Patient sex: F
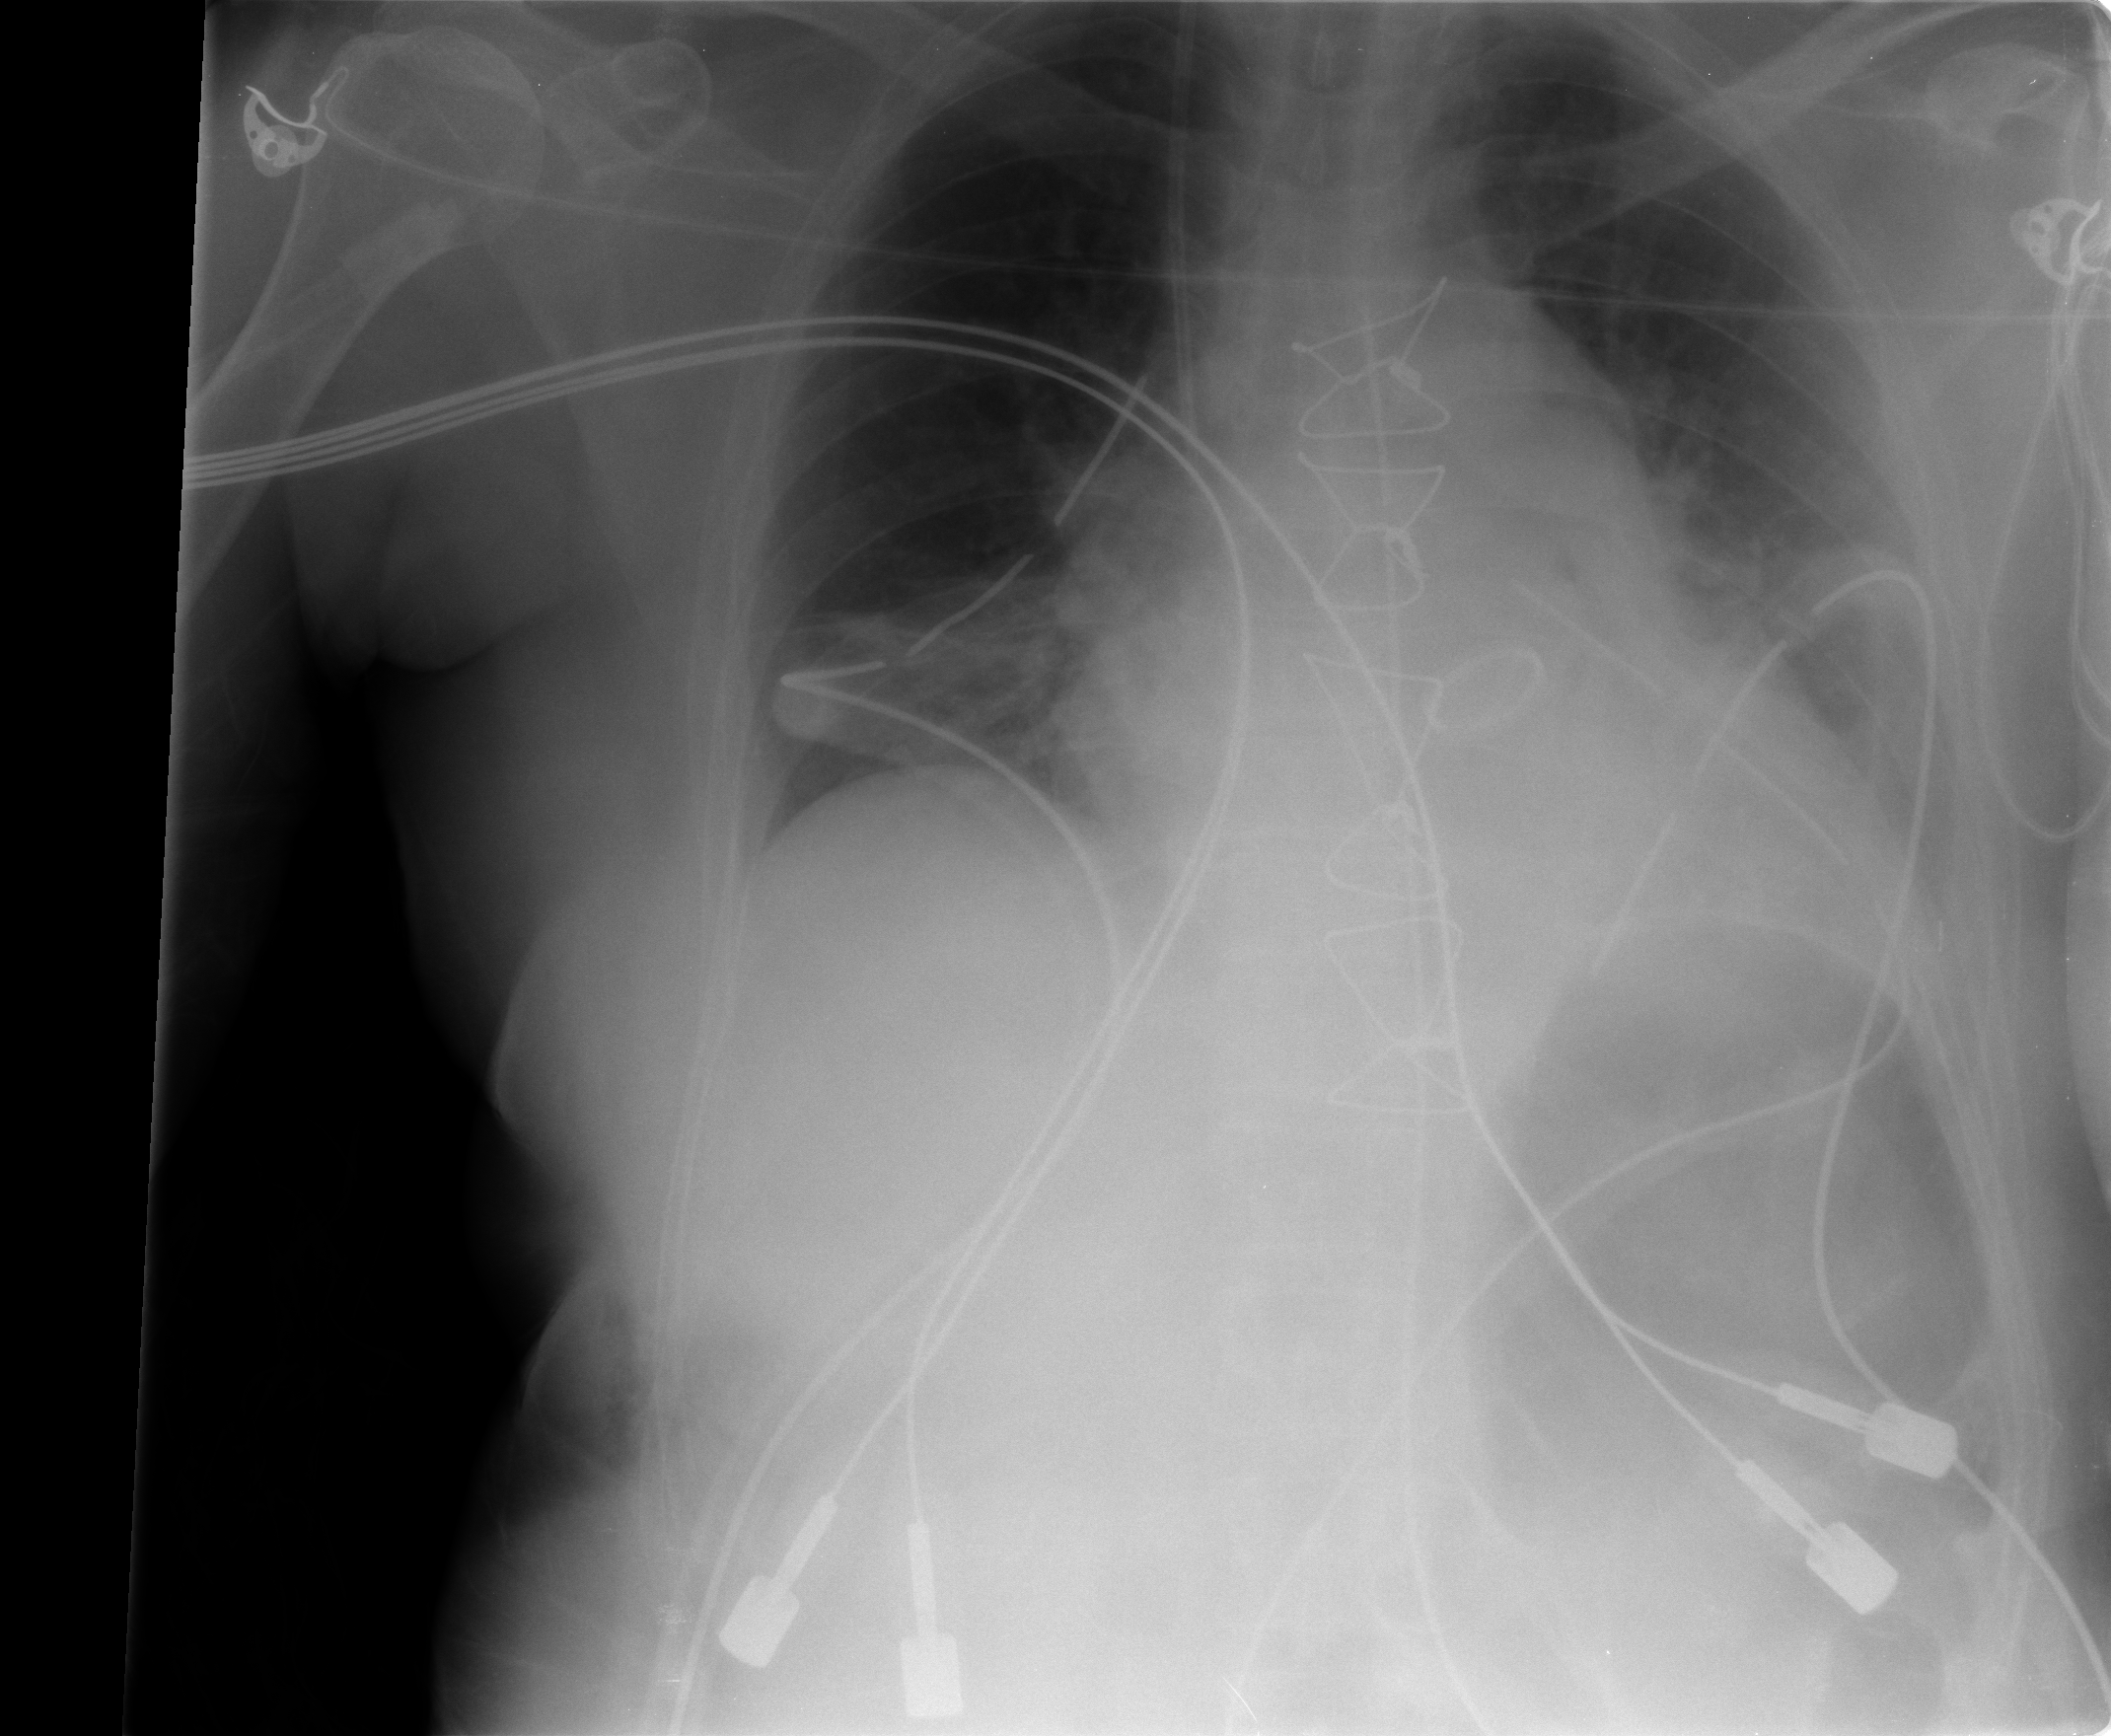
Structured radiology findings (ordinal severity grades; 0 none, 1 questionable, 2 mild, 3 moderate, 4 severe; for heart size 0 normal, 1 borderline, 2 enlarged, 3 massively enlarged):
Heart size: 0
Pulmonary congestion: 0
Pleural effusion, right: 0
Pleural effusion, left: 2
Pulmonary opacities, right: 0
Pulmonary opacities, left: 0
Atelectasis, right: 2
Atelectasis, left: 0